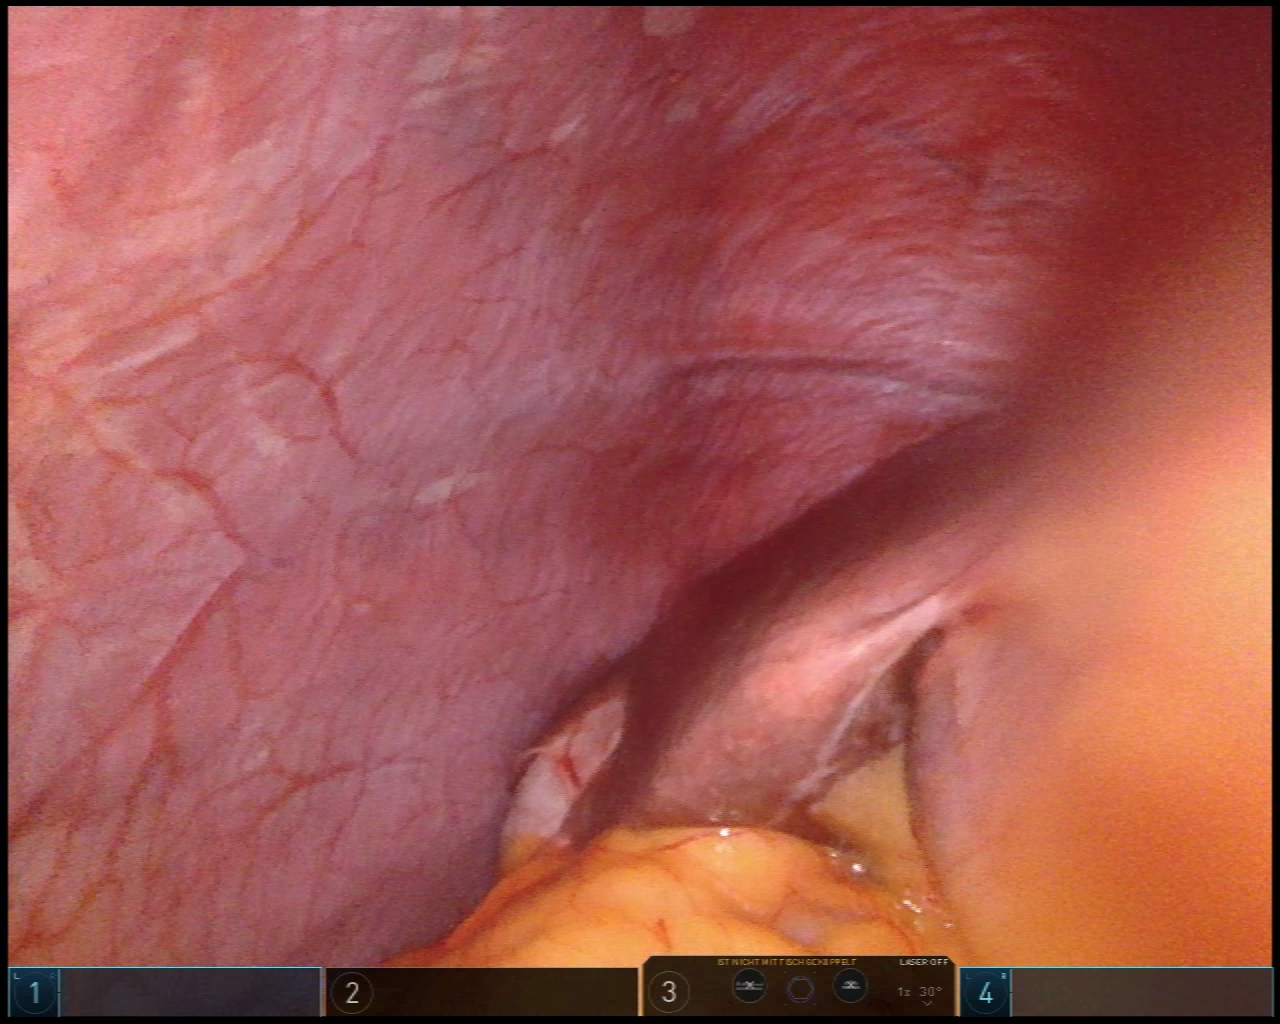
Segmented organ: liver
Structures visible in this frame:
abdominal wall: yes
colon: no
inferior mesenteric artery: no
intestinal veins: no
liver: yes
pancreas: no
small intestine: no
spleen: no
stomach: yes
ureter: no
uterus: no
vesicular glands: no